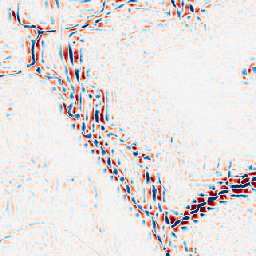
Category: wavelet
Decomposition family: wavelet_reverse_biorthogonal
Decomposition parameters: wavelet: rbio4.4
level: 3
Upsampling method: area
Upsampling parameters: scale: 8
Upsampling scale: 8